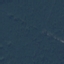
Land use / land cover class: Forest